Question: I need to store a group of "tags" applied to objects. I was thinking of using something along the lines of :

But in order to implement gmail's "Implicit Social Graph" algorithm (<URL>, I need to be able to search for that contain one or more specific tags.
So I guess my question is how to get the intersection of two groups of items, in mysql, in the most efficient way ?
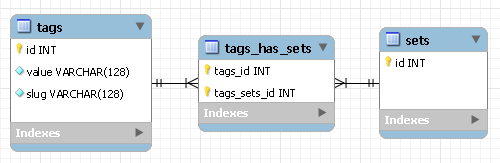
Answer: find all sets containing one specific tag (given the value):
'''
select tags_sets_id
from tags_has_sets, tags
where value = 'foo'
and tags_id = id;
'''
find all sets containing either of two (or more) specific tags (given the values):
'''
select distinct tags_sets_id
from tags_has_sets, tags
where value in ('foo', 'bar')
and tags_id = id;
'''
find all sets containing both of exactly two specific tags:
'''
select t1.tags_sets_id
from tags_has_sets t1, tags tags1,
tags_has_sets t2, tags tags2
where tags1.value = 'foo'
and tags2.value = 'bar'
and t1.tags_id = tags1.id
and t2.tags_id = tags2.id
and t1.tags_sets_id = t2.tags_sets_id;
'''
note that the last solution doesn't generalize, but you could conceivably build a generalized algorithm to generate an n-joined sql statement on the fly.
here is one last implementation that generalize, although i don't know its performance characteristics compared to the generated-join way (thanks to @ypercube for an excellent enhancement to my initial suggestion):
'''
select tags_sets_id
from tags_has_sets, tags
where value in ('foo', 'bar', 'baz')
and id = tags_id
group by tags_sets_id
having count(*) = 3;
-- formerly: having group_concat(distinct value order by value)
-- ='bar,baz,foo';
'''